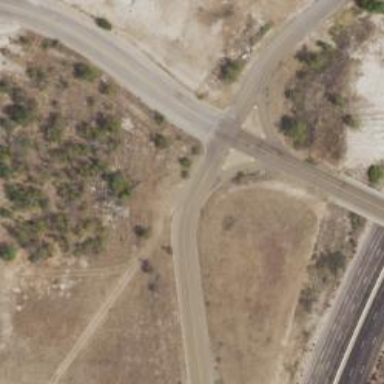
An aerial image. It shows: Tertiary link road.